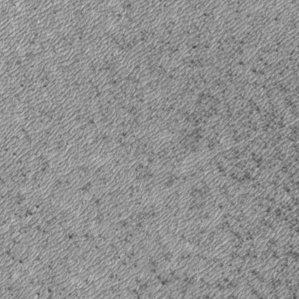
Label: frost